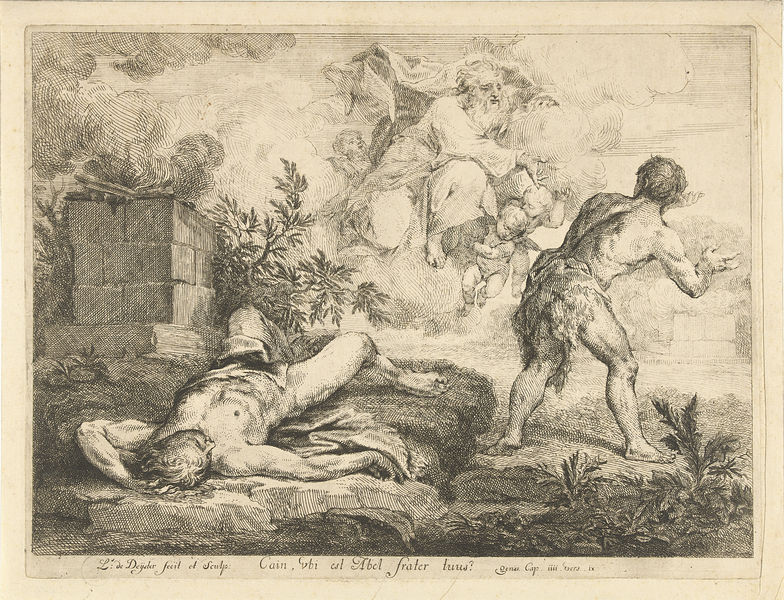
Titel: God roept Kaïn ter verantwoording nadat hij Abel heeft gedood
Künstler: Lodewijk de Deyster
Standort: Amsterdam
Institution: Rijksmuseum
Schlagwörter: gott, frankreich, fight, men, old, talking, wall, print, floor, plant, stich, altar, smoke, angels, cloud, clouds, heaven, naked, skin, sky, stone, nature, death, grass, garden, plants, drawing, ruin, fur, etching, beard, genesis, wings, dead, children, cherub, cherubs, kain, engraving, angles, bush, fire, god, sleep, opferaltar, stones, bible, father, body, lie, dream, scared, text, abel, animal skin, babies, killing, murder, sacrifice, testament, blocks, corpse, killed, lying down, murderer, slain, frankfreich, eden, punishment, betrayal, sin, brothers, punishing, cain, broters, cain and abel, cain killing abel, brics, corpes, amendment